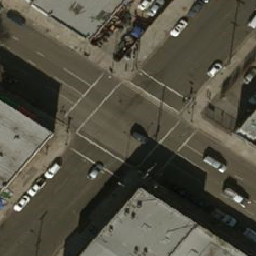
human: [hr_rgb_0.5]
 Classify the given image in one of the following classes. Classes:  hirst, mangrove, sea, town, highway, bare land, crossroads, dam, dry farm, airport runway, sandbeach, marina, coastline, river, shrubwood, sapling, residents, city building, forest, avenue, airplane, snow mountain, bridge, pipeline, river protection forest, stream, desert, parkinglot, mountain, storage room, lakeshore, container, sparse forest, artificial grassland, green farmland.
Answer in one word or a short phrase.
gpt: crossroads